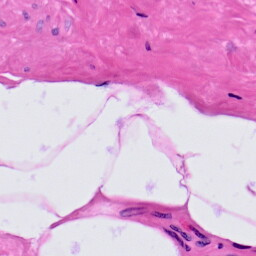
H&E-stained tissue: Prostate